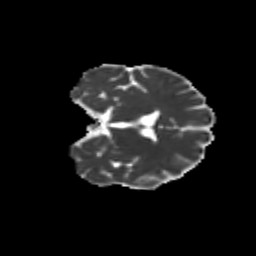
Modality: MD
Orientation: coronal
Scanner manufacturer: siemens
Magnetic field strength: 3 T
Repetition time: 9.2 s
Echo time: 0.084 s